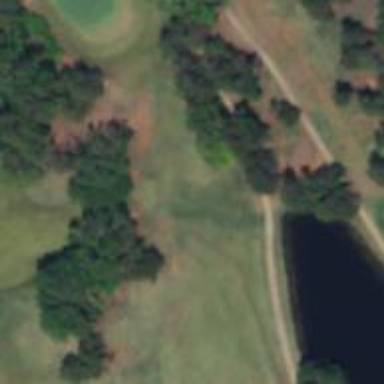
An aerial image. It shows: View of golf hole.